Question: I build my HibernateUtil this way :
'''
public class HibernateUtil {
private static final SessionFactory sessionFactory;
static {
try {
// Create the SessionFactory from standard (hibernate.cfg.xml) config file.
sessionFactory = new Configuration().configure().buildSessionFactory();
} catch (Throwable ex) {
// Log the exception.
System.err.println("Initial SessionFactory creation failed." + ex);
throw new ExceptionInInitializerError(ex);
}
}
public static SessionFactory getSessionFactory() {
return sessionFactory;
}
}
'''
So when I try to execute the HQL command in HQL Editor in Eclipse (with Hibernate Tools) gives the follow error:

Why this happening ? It shouln't change the AnnotationConfiguration by ConfigureAnnotation ?
'''
<?xml version="1.0" encoding="UTF-8"?>
<!DOCTYPE hibernate-configuration PUBLIC
"-//Hibernate/Hibernate Configuration DTD 3.0//EN"
"http://hibernate.sourceforge.net/hibernate-configuration-3.0.dtd">
<hibernate-configuration>
<session-factory>
<property name="hibernate.connection.driver_class">com.mysql.jdbc.Driver</property>
<property name="hibernate.connection.password"><password></property>
<property name="hibernate.connection.url">jdbc:mysql://<hostname>:3306/<schema></property>
<property name="hibernate.connection.username">root</property>
<!-- <property name="hibernate.dialect">org.hibernate.dialect.MySQLDialect</property> -->
<property name="hibernate.dialect">org.hibernate.dialect.MySQLDialect</property>
<!-- SQL -->
<property name="hibernate.format_sql">true</property>
<property name="hibernate.show_sql">true</property>
<!-- C3P0 -->
<property name="hibernate.c3p0.acquire_increment">2</property>
<property name="hibernate.c3p0.max_size">20</property>
<property name="hibernate.c3p0.min_size">5</property>
<property name="hibernate.c3p0.timeout">180</property>
<property name="hibernate.c3p0.idle_test_period">100</property>
<!-- Classes -->
<mapping class="com.suaparte.pojo.Area" />
</session-factory>
</hibernate-configuration>
'''
Thanks in advance.
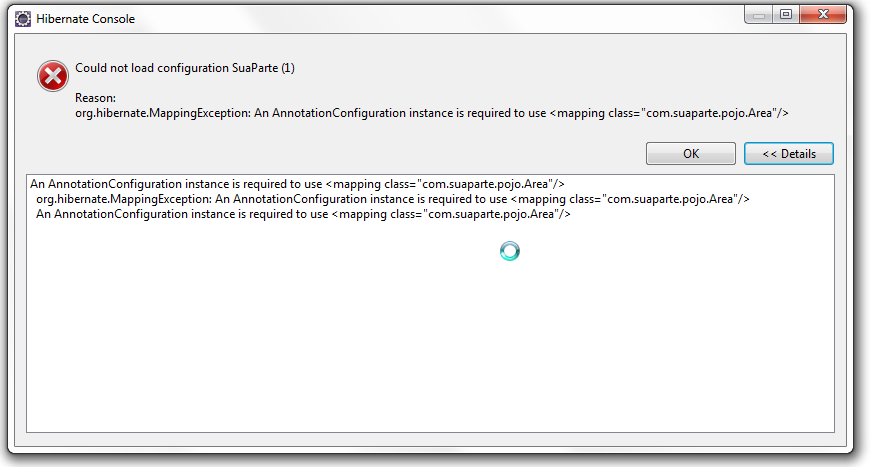
Answer: If you have that error,
and you are using hibernate version >=4.0, the problem probably is in the Hibernate Console configuration.
Try to go to:
Run -> Run Configurations
and open the configuration that you have created, On the main tab change Type from Core to Annotations. Here a screenshot: